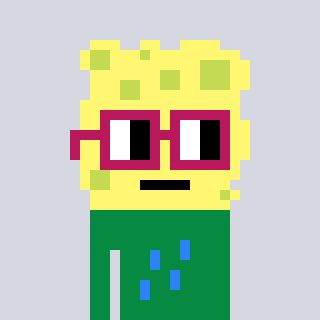
a pixel art character with square dark red glasses, a sponge-shaped head and a green-colored body on a cool background